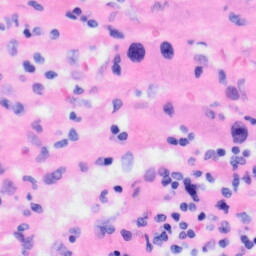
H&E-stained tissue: Liver